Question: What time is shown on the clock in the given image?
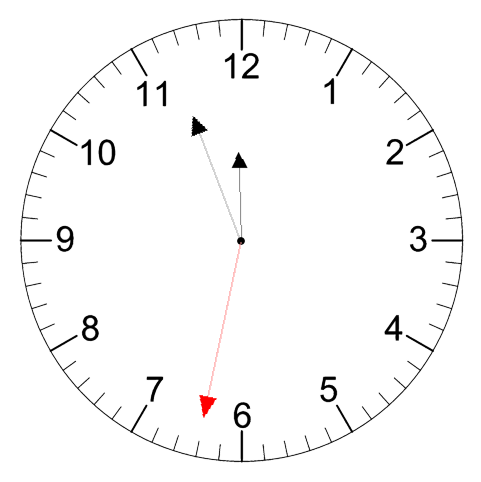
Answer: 11:56:32